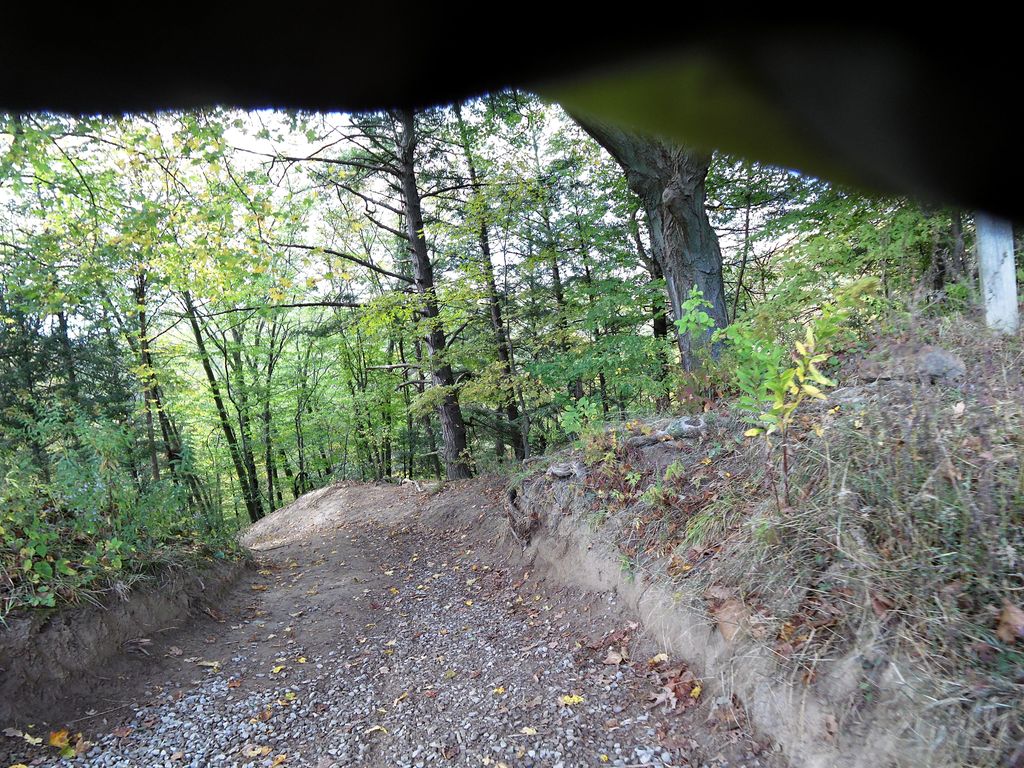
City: hamilton